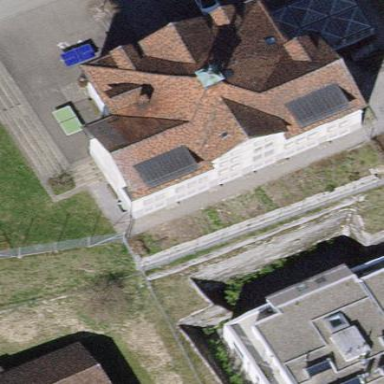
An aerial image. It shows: Kindergarten building.